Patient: sex M, age 22
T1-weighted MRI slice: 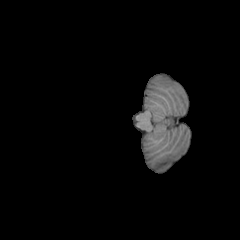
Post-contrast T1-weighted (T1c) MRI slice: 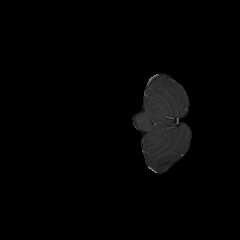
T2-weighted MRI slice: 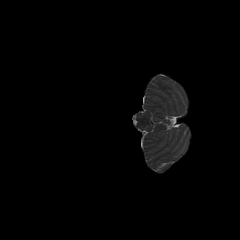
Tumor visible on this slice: no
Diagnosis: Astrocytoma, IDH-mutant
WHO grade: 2